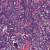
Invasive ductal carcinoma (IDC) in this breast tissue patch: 0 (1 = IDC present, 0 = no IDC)